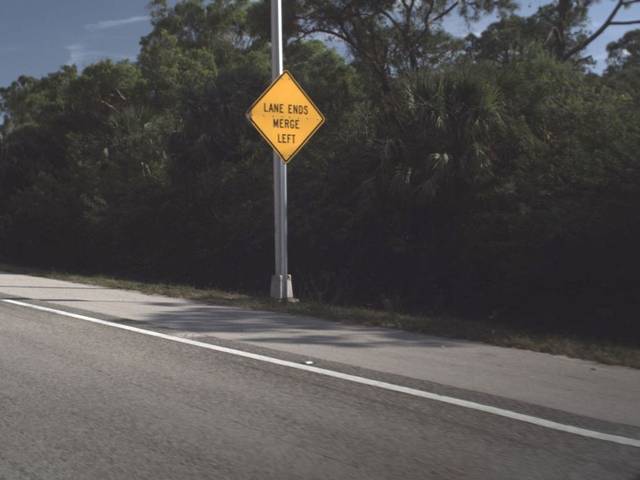
Region: United States
Coordinates: 28.03, -80.653